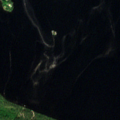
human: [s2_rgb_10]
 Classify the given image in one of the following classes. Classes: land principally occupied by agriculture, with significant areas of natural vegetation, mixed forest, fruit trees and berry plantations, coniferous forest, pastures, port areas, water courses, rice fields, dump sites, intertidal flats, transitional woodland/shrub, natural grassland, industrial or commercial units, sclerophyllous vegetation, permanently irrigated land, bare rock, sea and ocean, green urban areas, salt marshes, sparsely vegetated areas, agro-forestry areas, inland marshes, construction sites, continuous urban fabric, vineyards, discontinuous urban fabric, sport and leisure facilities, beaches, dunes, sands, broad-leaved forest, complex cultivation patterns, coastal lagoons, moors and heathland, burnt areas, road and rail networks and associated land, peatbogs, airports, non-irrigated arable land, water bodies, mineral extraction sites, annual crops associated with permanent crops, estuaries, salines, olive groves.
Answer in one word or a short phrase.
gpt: coniferous forest, mixed forest, water bodies